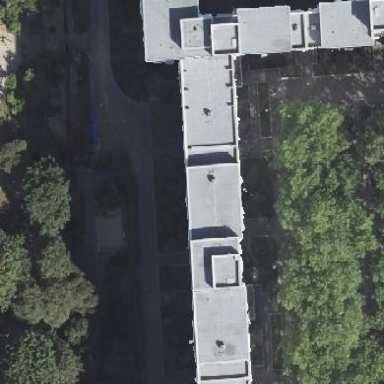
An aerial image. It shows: Modern apartment building with flat roof. The building is painted in white color.